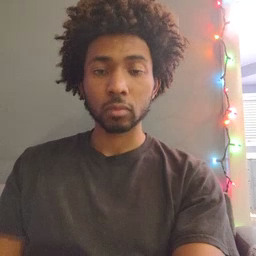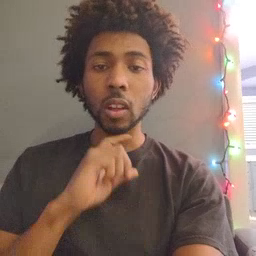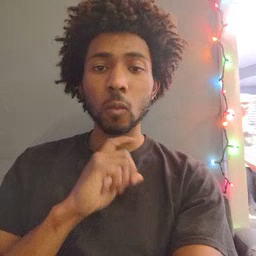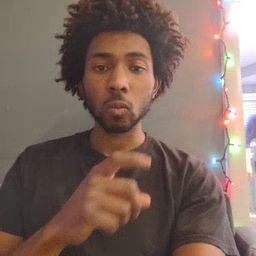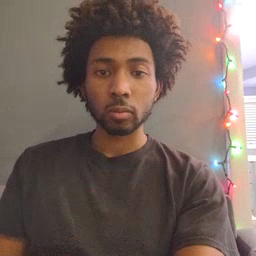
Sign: garbage